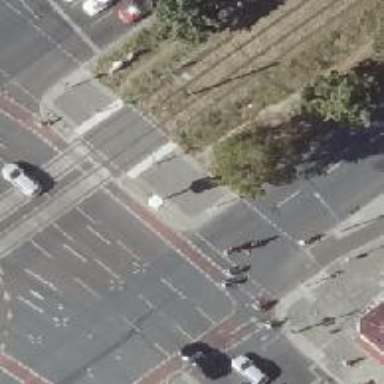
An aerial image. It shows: Footway that serves as traffic island.